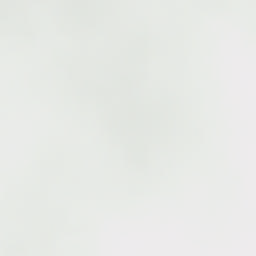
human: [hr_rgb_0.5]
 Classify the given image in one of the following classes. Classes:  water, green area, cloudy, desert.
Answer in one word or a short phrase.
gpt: cloudy